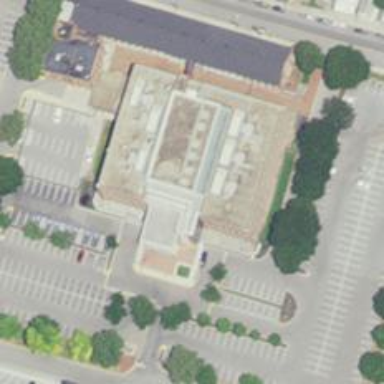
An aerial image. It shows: Government office.